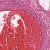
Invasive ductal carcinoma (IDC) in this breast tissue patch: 0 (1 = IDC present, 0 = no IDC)